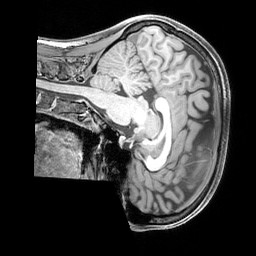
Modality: T1w
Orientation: sagittal
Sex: female
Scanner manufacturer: siemens
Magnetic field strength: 3 T
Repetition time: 2.3 s
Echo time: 0.00226 s